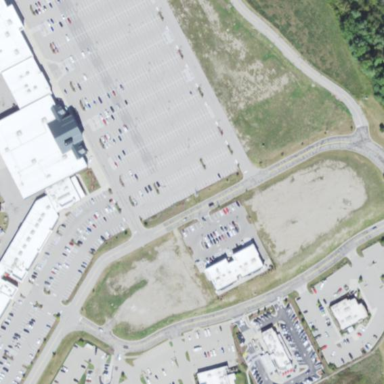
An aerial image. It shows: Retail area.